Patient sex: M
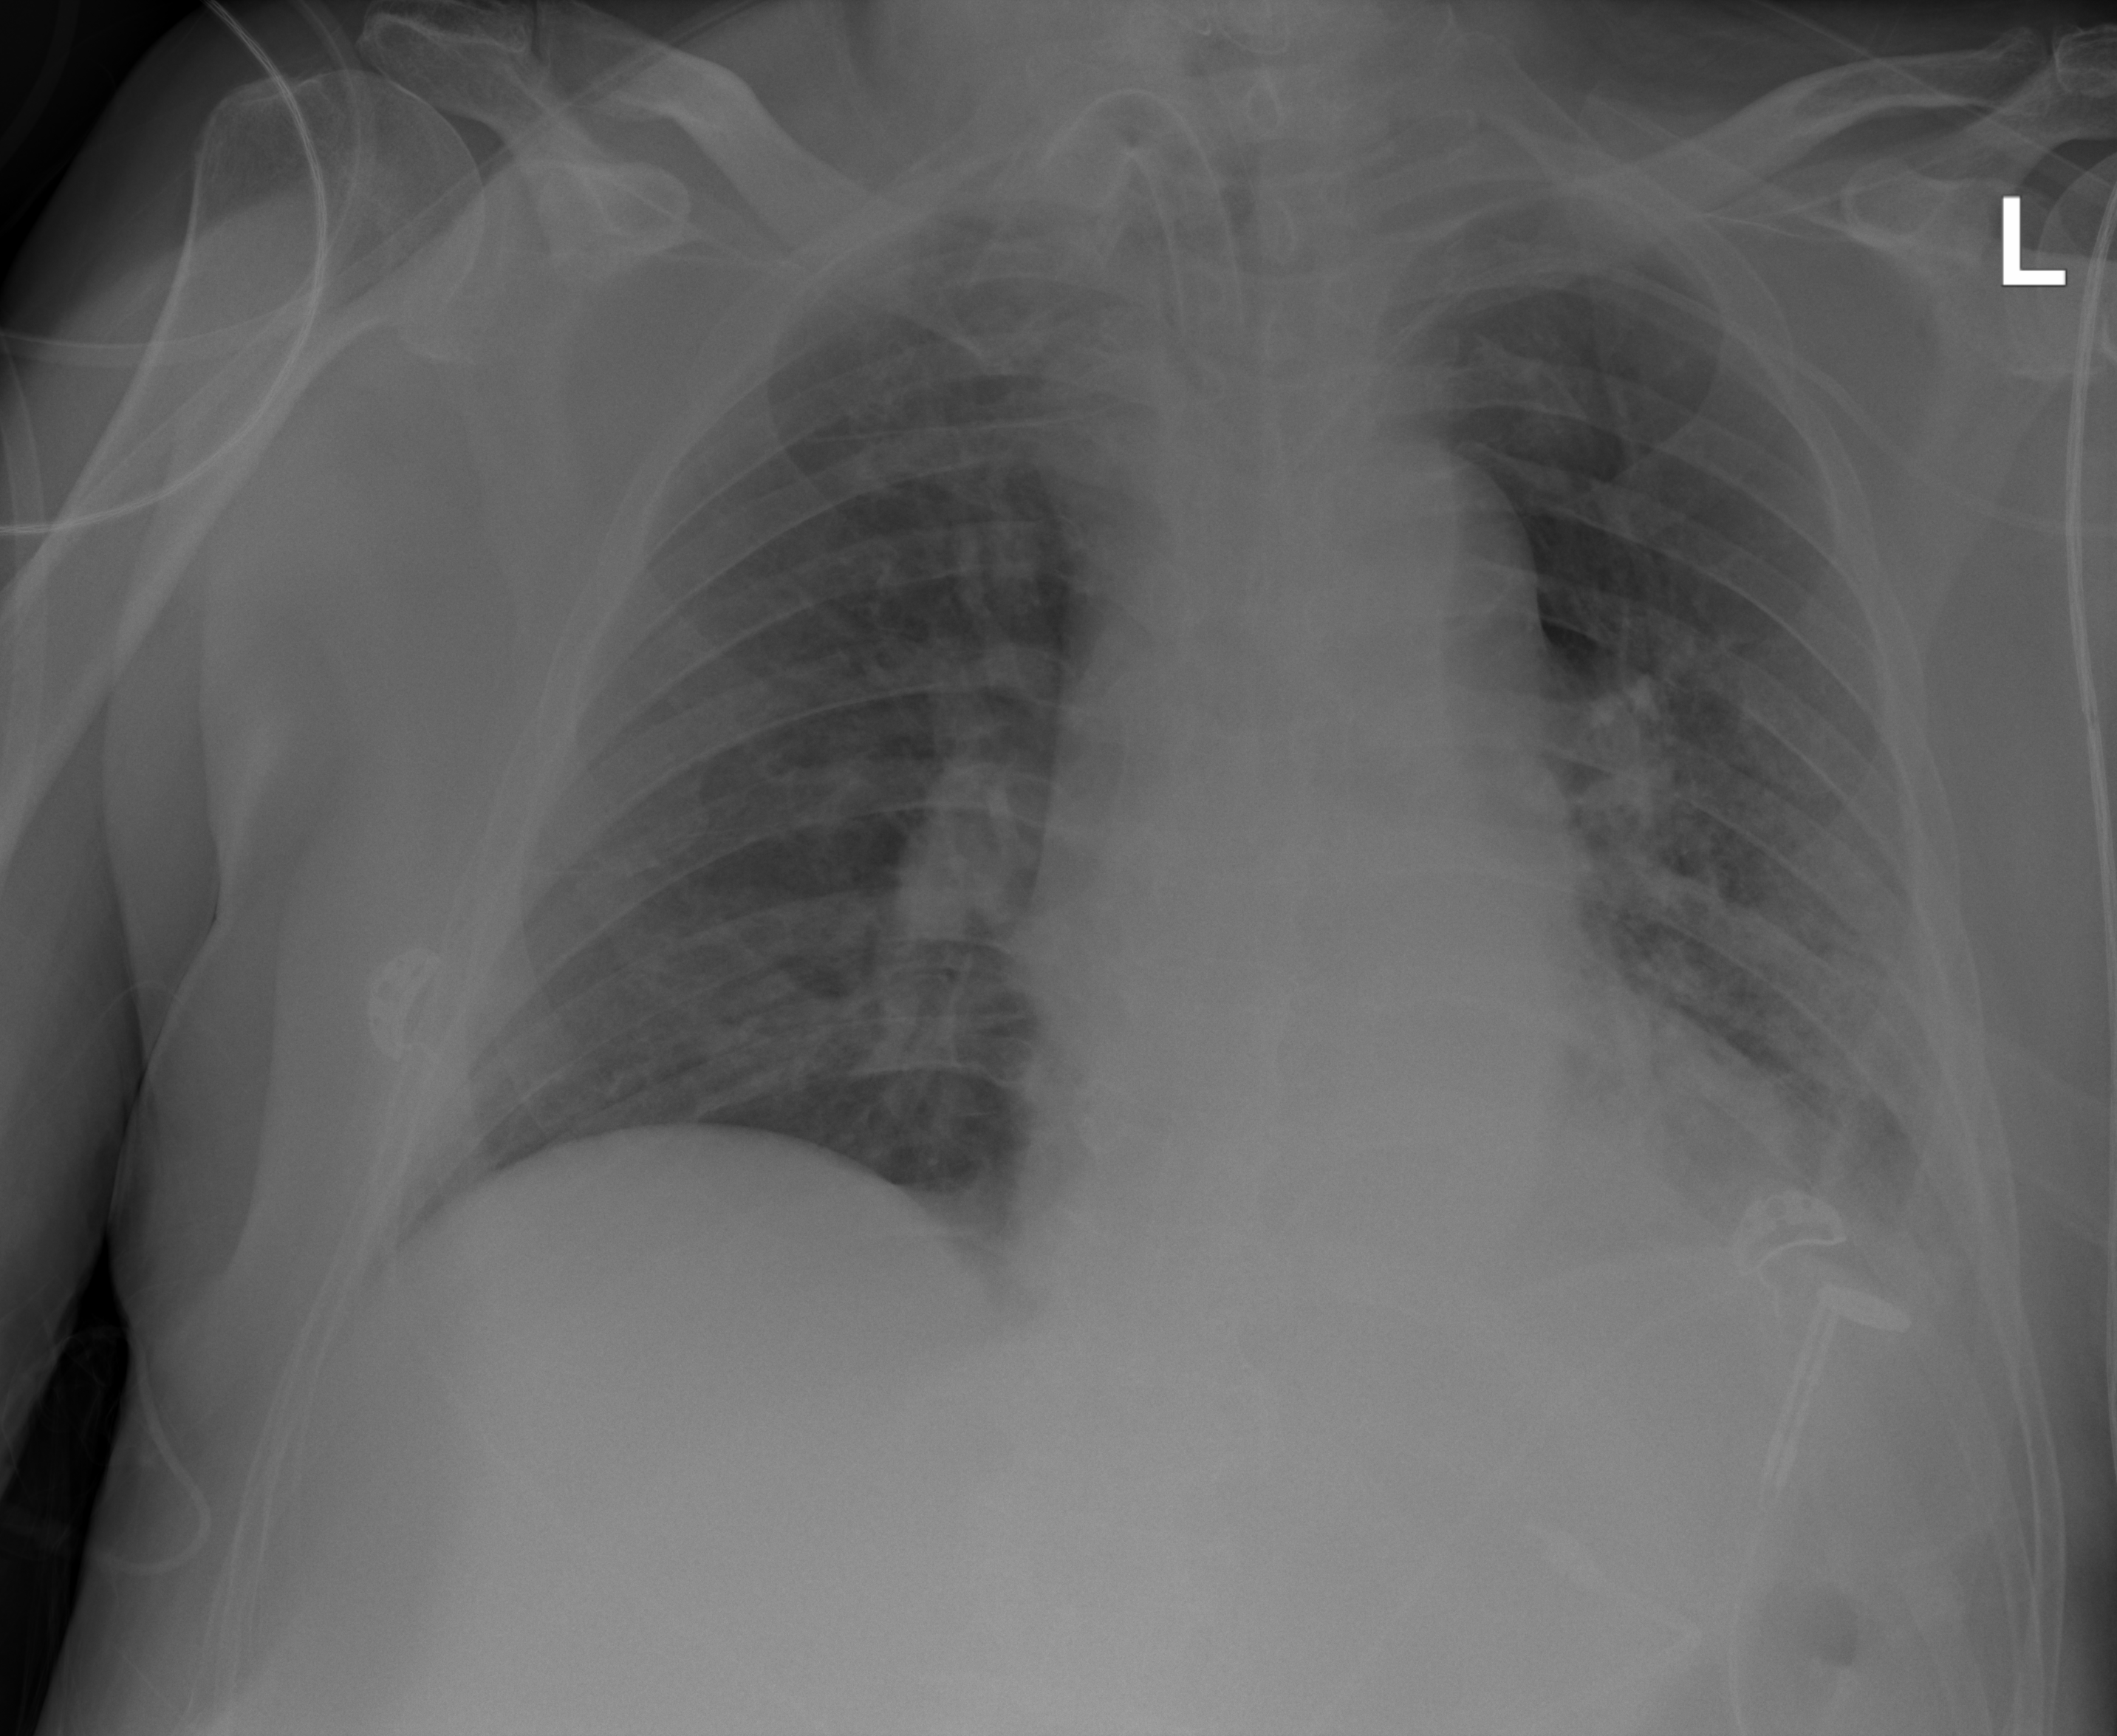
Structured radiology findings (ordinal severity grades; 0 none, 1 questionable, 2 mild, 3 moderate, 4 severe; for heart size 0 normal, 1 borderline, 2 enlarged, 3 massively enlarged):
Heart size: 1
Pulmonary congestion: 0
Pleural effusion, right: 0
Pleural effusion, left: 2
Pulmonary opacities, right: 0
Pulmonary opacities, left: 2
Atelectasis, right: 2
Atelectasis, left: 2